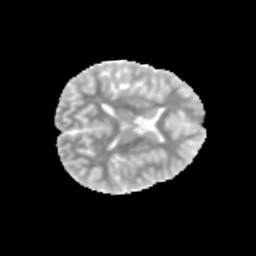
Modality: MD
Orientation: axial
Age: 12
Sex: male
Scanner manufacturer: siemens
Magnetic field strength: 3 T
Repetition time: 3.8 s
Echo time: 0.07 s